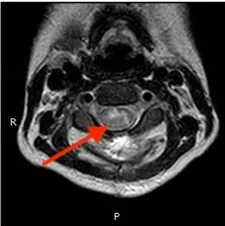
Perioperative magnetic resonance imaging. Axial.
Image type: radiology (mri)